Question: What kind of options?
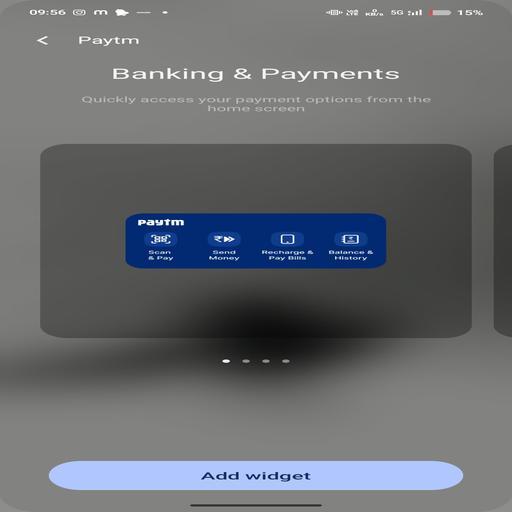
Answer: Payment options